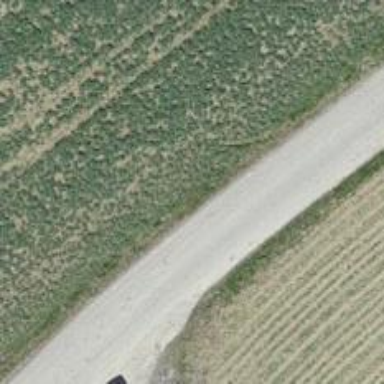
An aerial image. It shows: Unclassified road with grade 1 track type.